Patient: sex M, age 44
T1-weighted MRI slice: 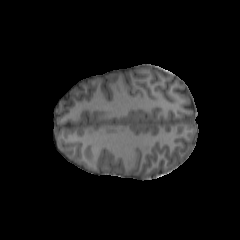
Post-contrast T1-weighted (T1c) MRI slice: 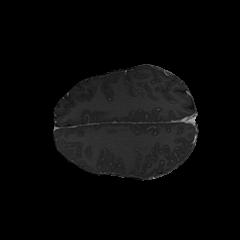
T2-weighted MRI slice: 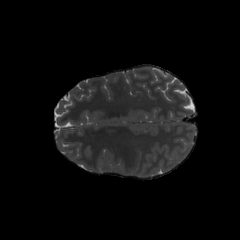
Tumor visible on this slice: no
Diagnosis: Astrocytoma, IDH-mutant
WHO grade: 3